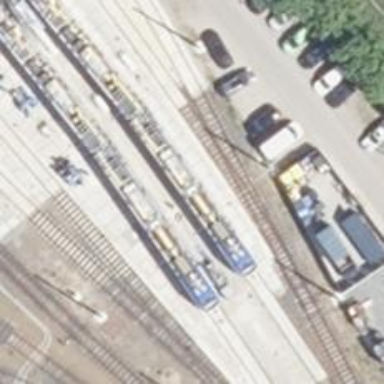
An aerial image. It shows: Railway yard in service.